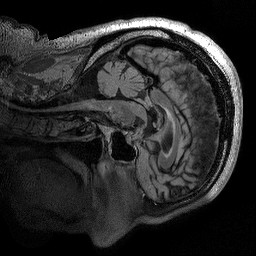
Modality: T2w
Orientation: sagittal
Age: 72
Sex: male
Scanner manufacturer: siemens
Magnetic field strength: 3 T
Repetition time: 5 s
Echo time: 0.386 s